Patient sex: M
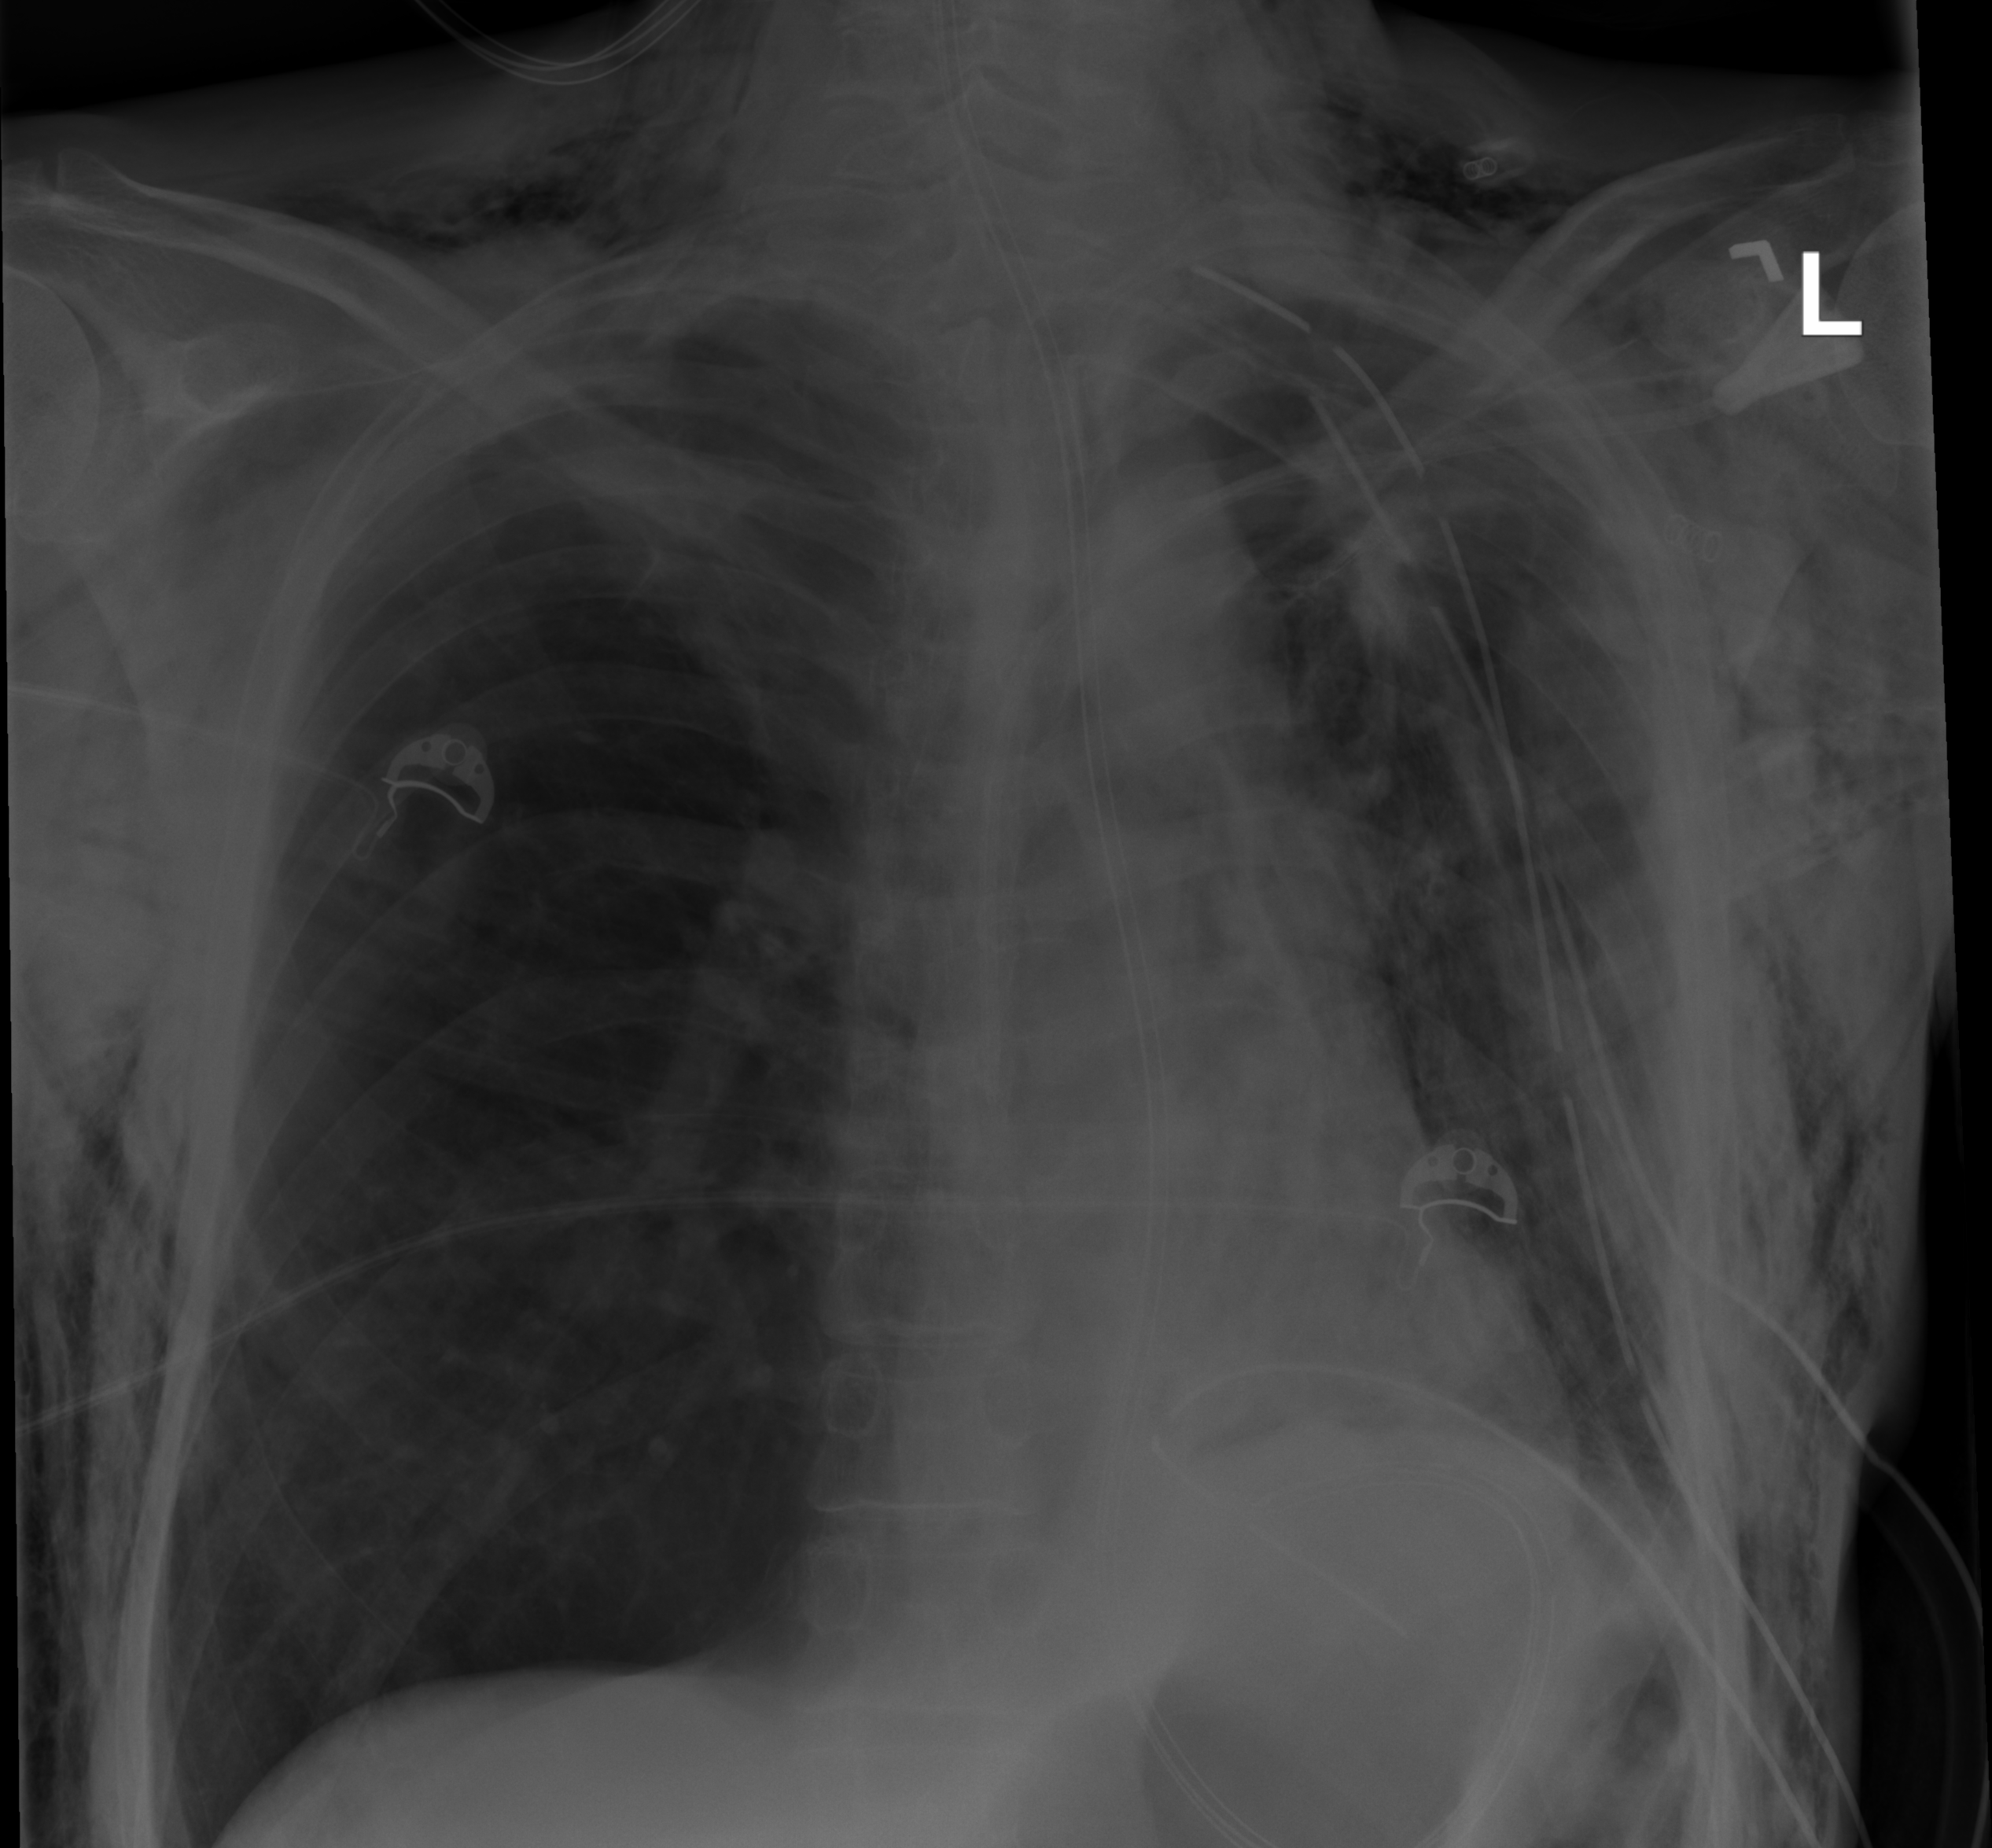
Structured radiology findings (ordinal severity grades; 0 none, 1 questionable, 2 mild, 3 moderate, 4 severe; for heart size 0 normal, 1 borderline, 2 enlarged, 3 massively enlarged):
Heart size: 0
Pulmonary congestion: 0
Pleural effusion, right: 0
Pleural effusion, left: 1
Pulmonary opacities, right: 0
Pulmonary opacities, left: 0
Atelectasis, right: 0
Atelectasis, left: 2